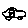
Label: car